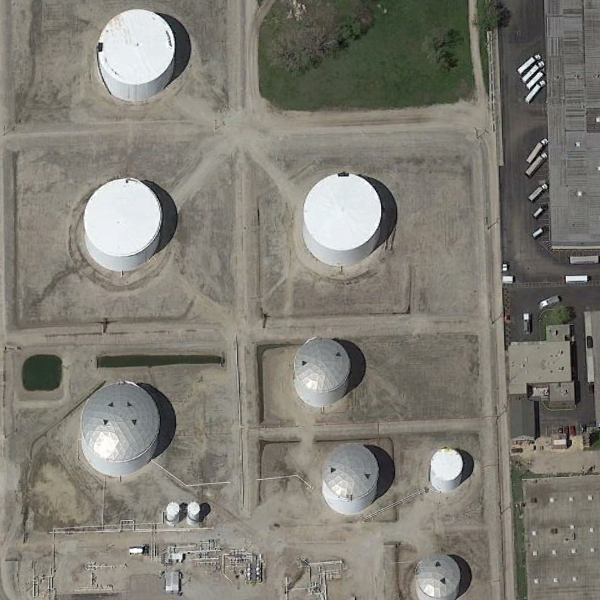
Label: StorageTanks